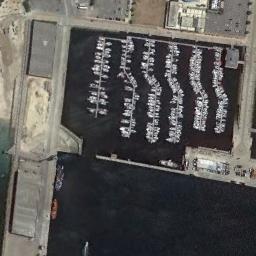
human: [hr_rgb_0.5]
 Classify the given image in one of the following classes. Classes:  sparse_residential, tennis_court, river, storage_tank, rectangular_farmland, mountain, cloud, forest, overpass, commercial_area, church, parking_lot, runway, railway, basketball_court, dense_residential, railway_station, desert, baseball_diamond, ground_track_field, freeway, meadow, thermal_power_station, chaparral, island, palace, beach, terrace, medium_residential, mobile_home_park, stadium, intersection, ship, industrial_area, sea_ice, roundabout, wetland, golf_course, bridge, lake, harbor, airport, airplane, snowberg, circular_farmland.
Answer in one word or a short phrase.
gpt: harbor